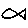
Label: fish